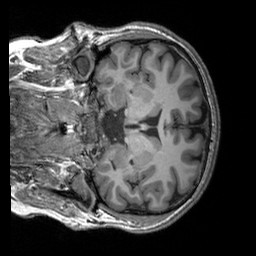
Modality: T1w
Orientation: coronal
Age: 20
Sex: male
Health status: healthy
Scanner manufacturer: siemens
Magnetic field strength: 3 T
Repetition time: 2.3 s
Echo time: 0.00303 s